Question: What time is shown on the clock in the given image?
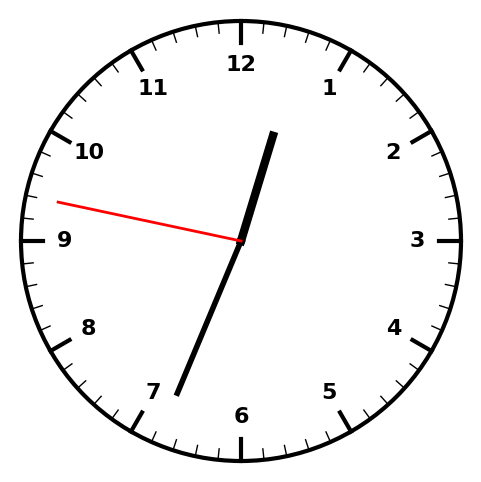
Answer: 12:33:47